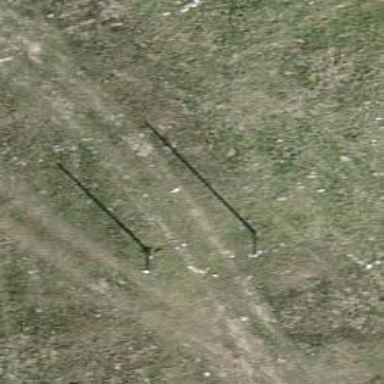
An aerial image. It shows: Three power lines with cables.